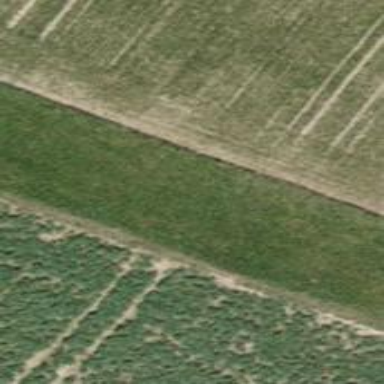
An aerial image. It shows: Grass track with grade5 track type.